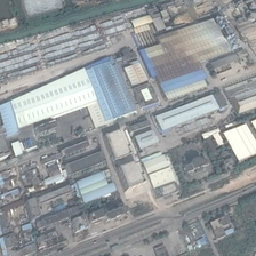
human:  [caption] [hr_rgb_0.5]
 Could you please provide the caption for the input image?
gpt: many industrial parks are around the lake .

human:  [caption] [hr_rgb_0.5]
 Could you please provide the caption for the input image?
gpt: Many industrial parks are in the REDOR Lake .

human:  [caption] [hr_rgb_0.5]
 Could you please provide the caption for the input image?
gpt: There are many industrial parks by the lake.

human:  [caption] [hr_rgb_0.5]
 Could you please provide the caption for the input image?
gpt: There are many industrial parks around the lake.

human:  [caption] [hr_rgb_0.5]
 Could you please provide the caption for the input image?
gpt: Many industrial parks are in the REDOR Lake